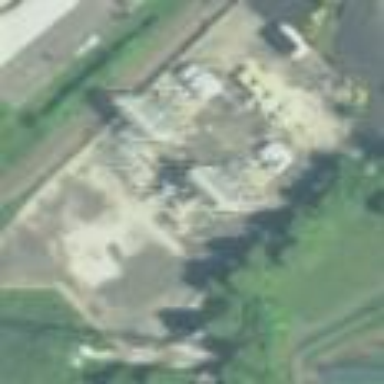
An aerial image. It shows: Substation with power equipment.